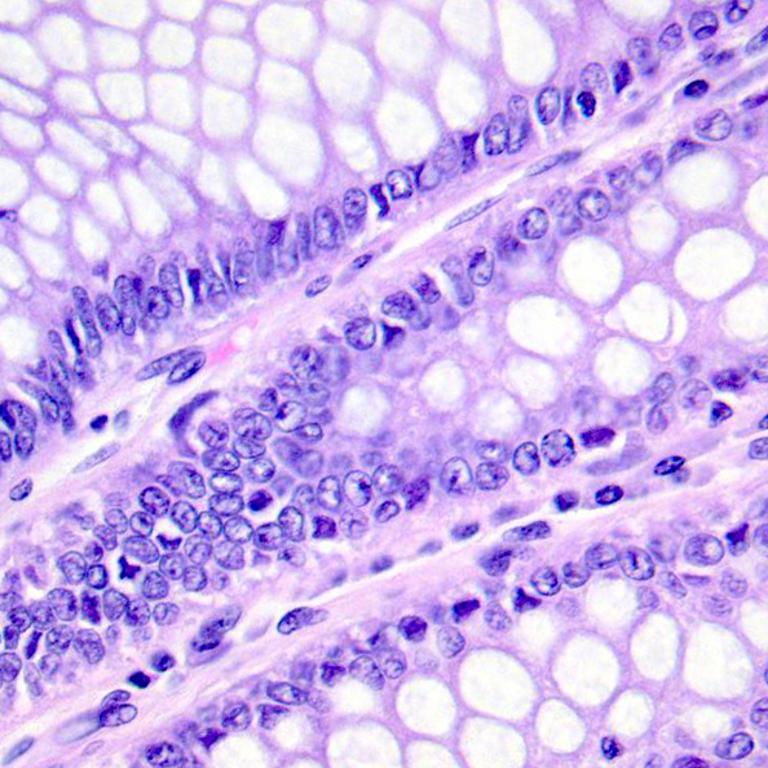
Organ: colon
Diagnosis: benign